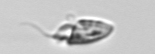
Label: Katodinium_or_Torodinium